Question:
Hi all,
I am facing a strange error message while debugging a code for functional coverage specifically transition coverage.There are two level pins for fifo1 and fifo2 respectively while doing coverage for the first level pin ie level1 the code is parsed successfully but for level2 pin its throwing an error which says:
'''
***Error:Syntax error(probably an infinite recursion in macro expansion)
'''
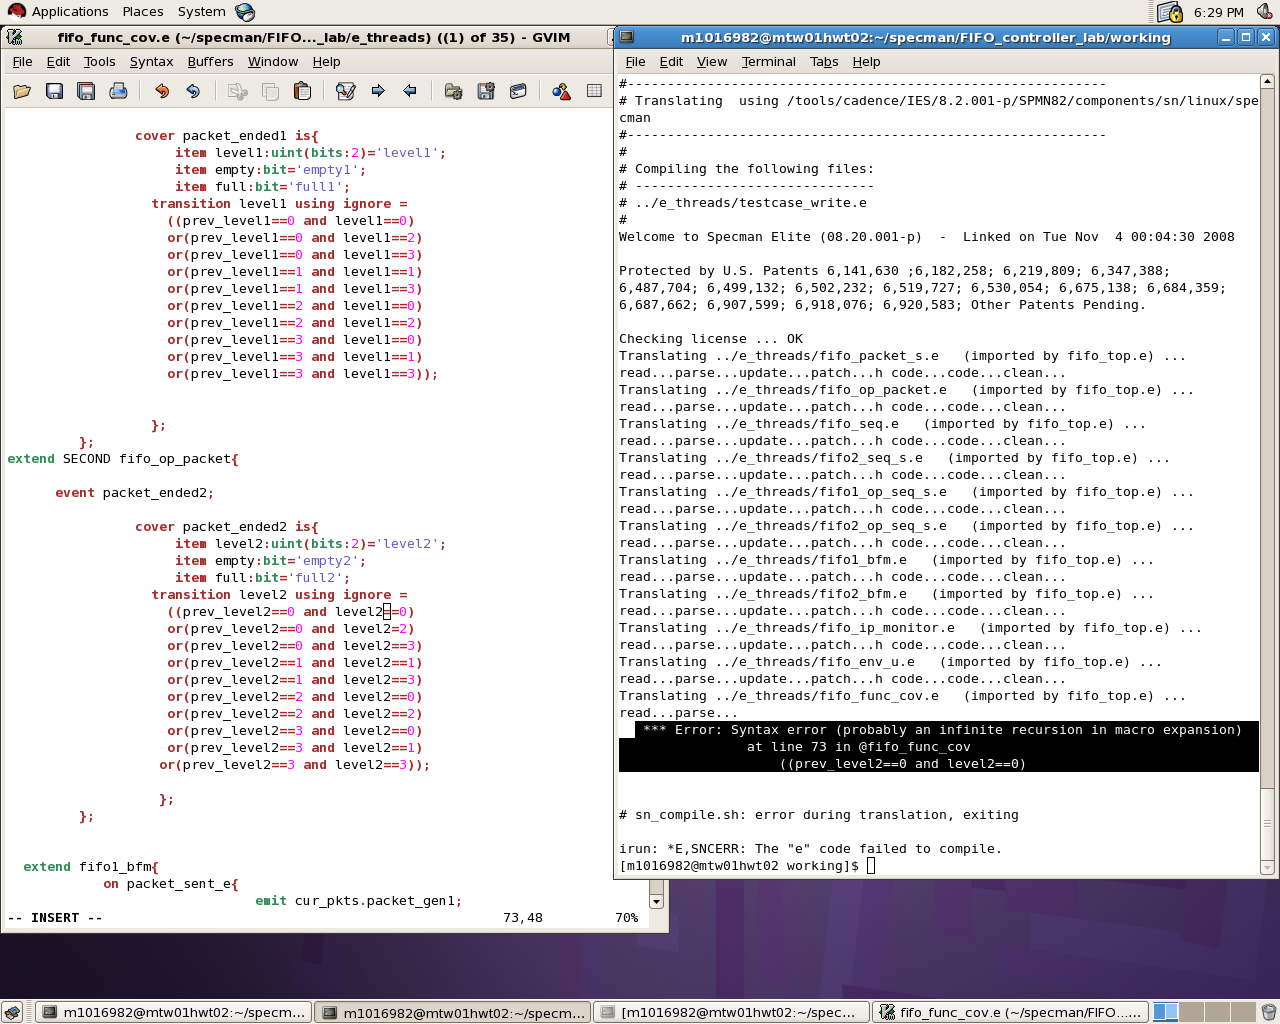
Answer: Before loading your code, do 'trace macro'. This will show which macros are being expanded. Look in your docs for more details.
Also, unless you're just writing some simple prototyping code, ''tick notation'' for accessing signals is slow. It's the old method. Cadence's recommendation is to use ports instead of ''tick access''. We sped up our test runs by a factor of ~3-10x ( can't remember precisely) by using ports instead of ticks when we did the switch back in version 6.01 of Specman.